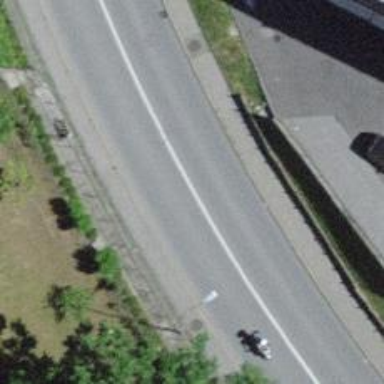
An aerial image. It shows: Secondary road with asphalt surface and dedicated cycle lane.